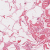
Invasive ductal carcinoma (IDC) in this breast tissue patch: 0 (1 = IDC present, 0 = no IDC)